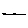
Label: line